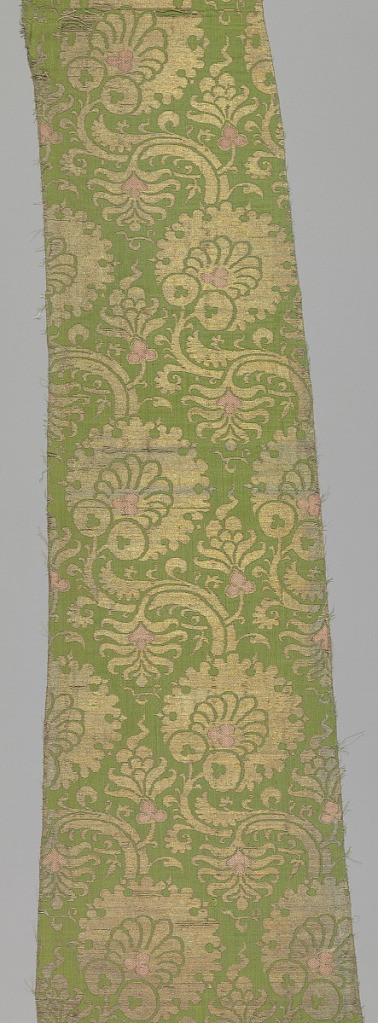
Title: Textile
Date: ca. 1500
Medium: silk, gilt parchment wrapped around silk core Technique: two partially interconnected structures; 4\1 satin plus 1\3 twill
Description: Green silk twill background with a design of serpentine stems with pomegranate blossoms and buds in gold and coral.